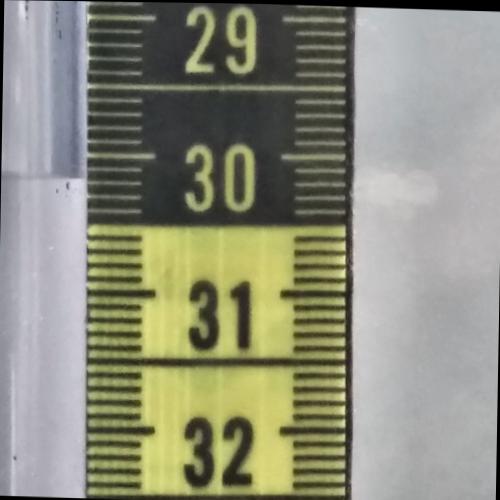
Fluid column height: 30.2 cm